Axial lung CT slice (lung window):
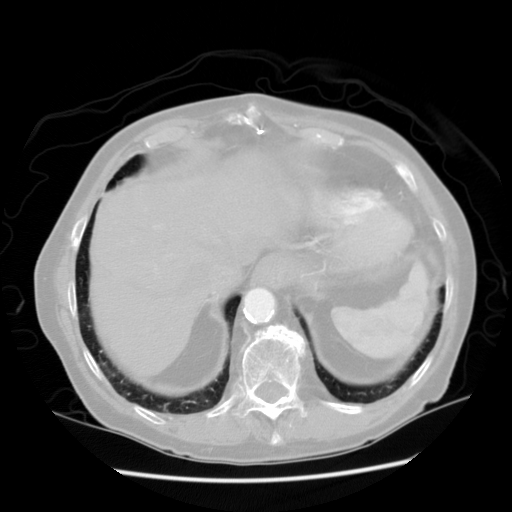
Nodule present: no